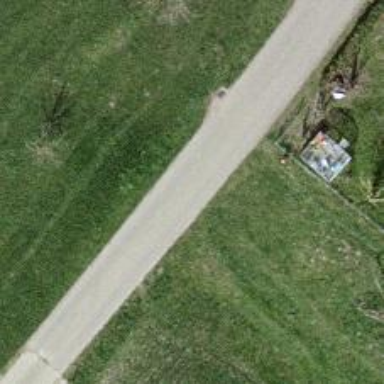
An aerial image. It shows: Service road with grade 1 tracktype.